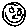
Label: smiley face